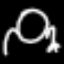
Label: frog